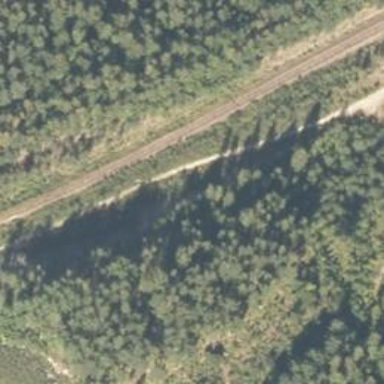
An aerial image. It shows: Disused railway spur.